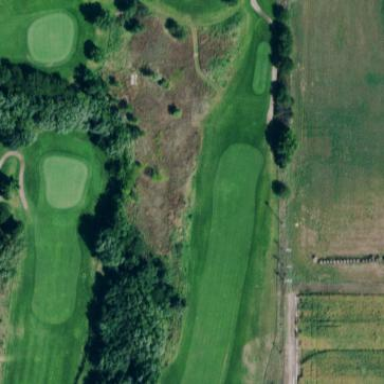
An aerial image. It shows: Rough area on grassy golf course.